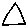
Label: triangle